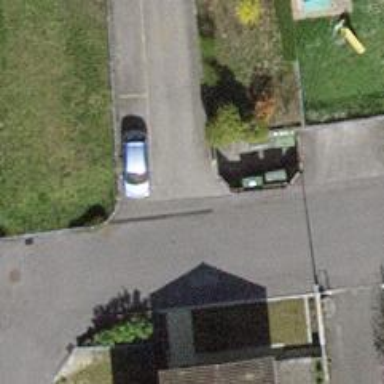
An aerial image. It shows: Residential road.